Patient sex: F
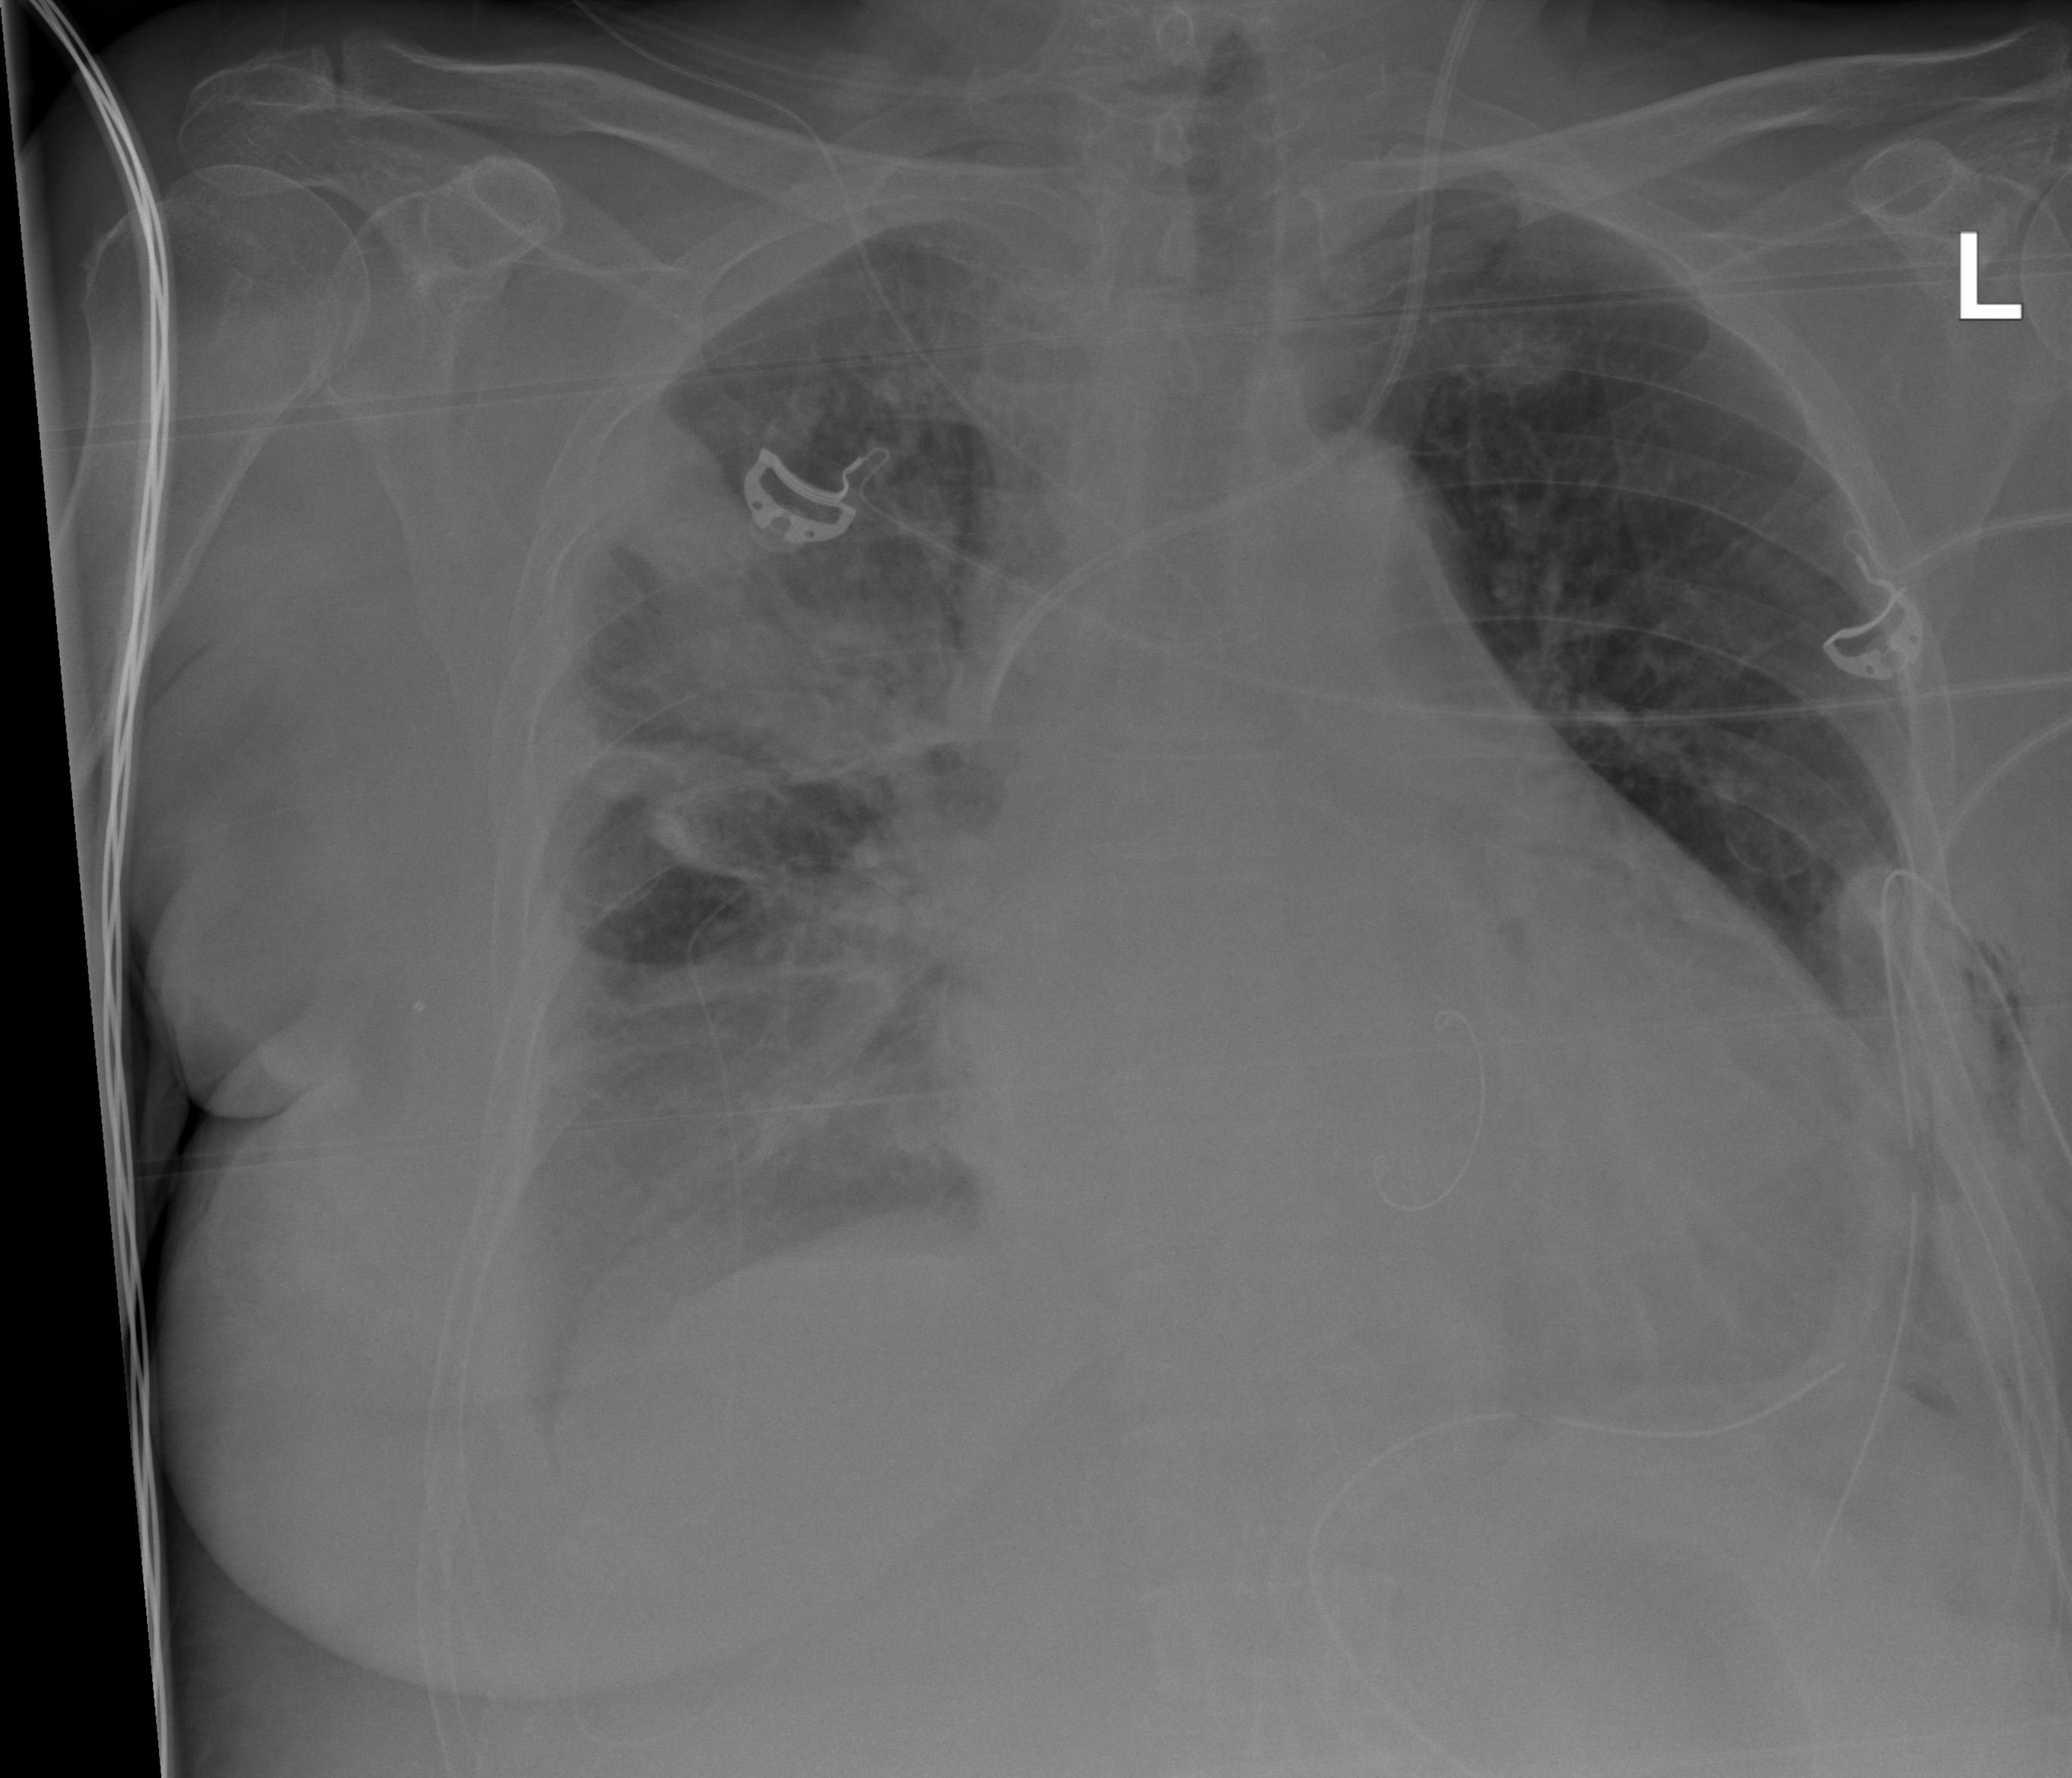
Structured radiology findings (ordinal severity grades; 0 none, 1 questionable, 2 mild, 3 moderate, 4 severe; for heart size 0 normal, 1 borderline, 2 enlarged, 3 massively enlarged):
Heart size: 2
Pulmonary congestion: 0
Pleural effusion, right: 2
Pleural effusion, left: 2
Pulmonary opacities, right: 2
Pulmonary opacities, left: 0
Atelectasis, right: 3
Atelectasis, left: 0